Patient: sex M, age 61
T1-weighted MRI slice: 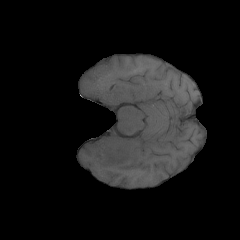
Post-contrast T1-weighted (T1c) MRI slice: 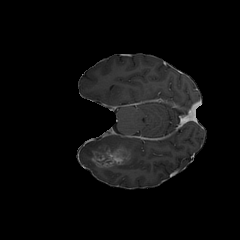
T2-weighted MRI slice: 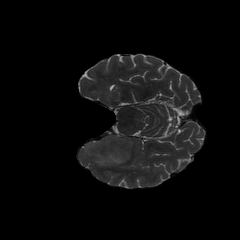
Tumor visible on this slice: yes
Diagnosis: Glioblastoma, IDH-wildtype
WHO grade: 4